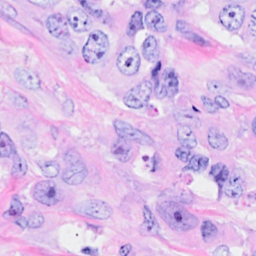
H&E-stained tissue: Breast